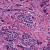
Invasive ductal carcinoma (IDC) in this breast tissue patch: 0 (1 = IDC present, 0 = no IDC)